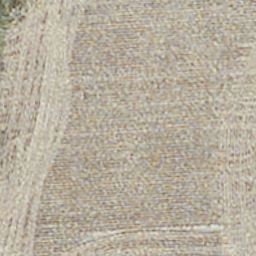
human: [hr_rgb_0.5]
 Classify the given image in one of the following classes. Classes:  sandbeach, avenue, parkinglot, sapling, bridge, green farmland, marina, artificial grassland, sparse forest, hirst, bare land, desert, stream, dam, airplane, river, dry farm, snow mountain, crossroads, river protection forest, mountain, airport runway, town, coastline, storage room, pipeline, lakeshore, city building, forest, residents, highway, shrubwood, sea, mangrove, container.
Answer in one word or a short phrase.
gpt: dry farm